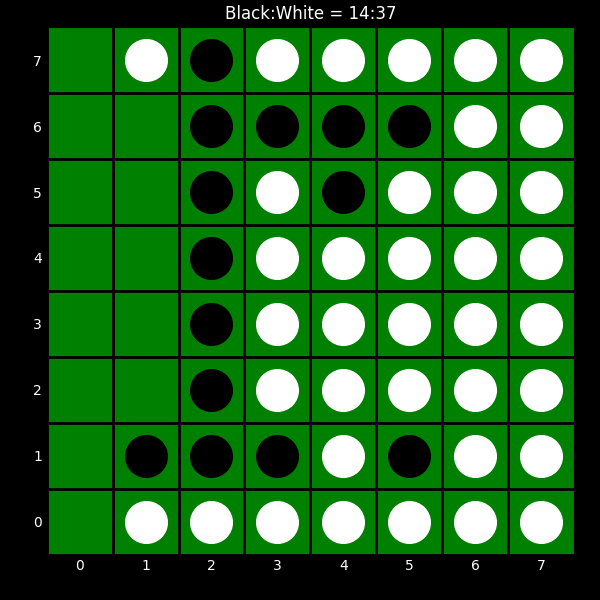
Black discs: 14
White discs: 37